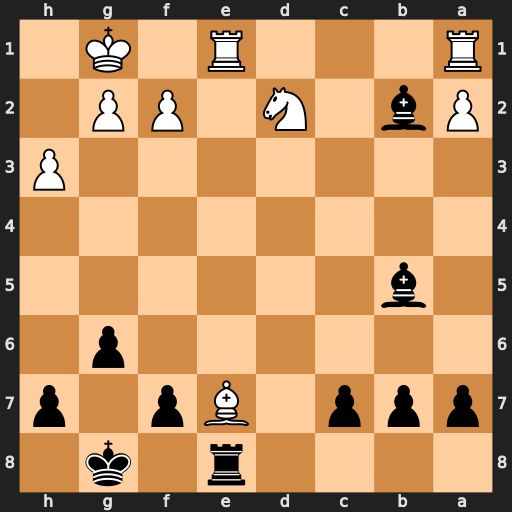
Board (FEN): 4r1k1/ppp1Bp1p/6p1/1b6/8/7P/Pb1N1PP1/R3R1K1
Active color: b
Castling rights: -
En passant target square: -
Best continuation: Bxa1 Rxa1 Rxe7